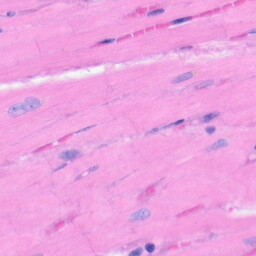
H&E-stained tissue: Heart